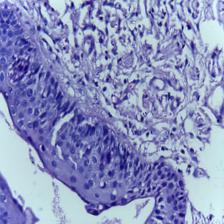
Diagnosis: OSCC